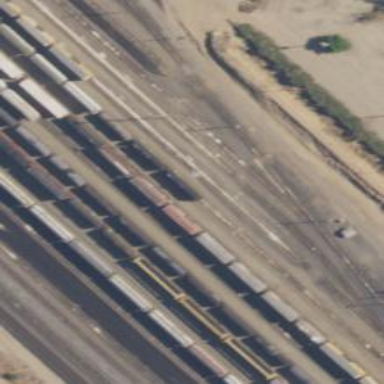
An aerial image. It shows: Railway yard.